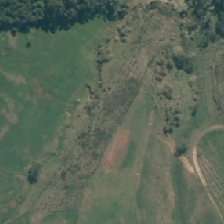
Land cover: harvested_forest